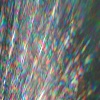
Label: sunburn